Question: I'm working on a Django project, and I've created some custom admin views using the <URL>. It works perfectly. There is just one problem. There is no way to get to this custom admin view unless you already know the URL.
There are some ways I already know of to add a link to this view somewhere in the admin, but none of them are satisfactory. I want a link to the custom view to appear in the model listings right with all the model admins. I just don't want it to have +add or +change links next to it because it isn't a model.
I could just override the admin_site or the template, but this is no good. It puts the customization on the project level instead of the app level. It also will only put the link on the /admin/ page and not the /admin/myapp/ page.
I could also just easily add the link in a different location by overriding the app_index.html template, but that is not exactly a convenient or intuitive place to look for it.
Another solution I came up with is to create a blank model and register a blank admin for it. Then steal the url patterns for that model so clicking on its entry goes to my custom view instead of to a blank add/change view. That works, but it's an incredibly ugly hack.
Here is a picture of what I'm trying to achieve.

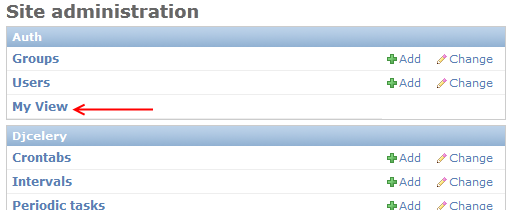
Answer: I still think the correct way of doing this is overwriting some parts of django admin templates. There is no easy way of adding these links.
<URL>
I also found this article <URL> which also suggests that django-adminplus is a good tool for doing this. Personally I prefer to keep clear of any extra dependancies and would still use templates - but thats up to you.